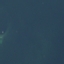
Land use / land cover class: SeaLake